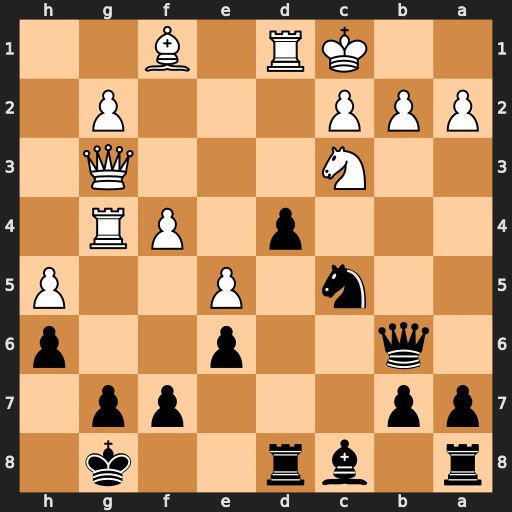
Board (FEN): r1br2k1/pp3pp1/1q2p2p/2n1P2P/3p1PR1/2N3Q1/PPP3P1/2KR1B2
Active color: b
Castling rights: -
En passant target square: -
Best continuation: dxc3 Rxg7+ Kh8